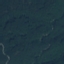
Land use / land cover: Forest